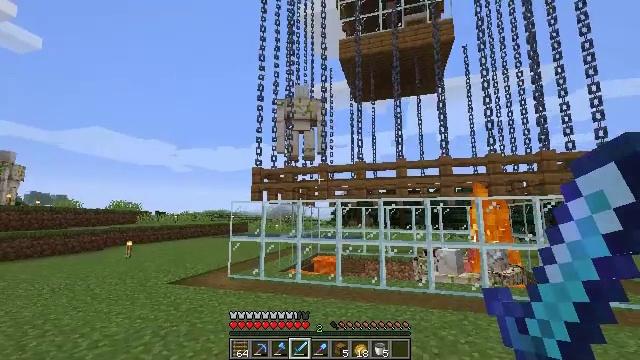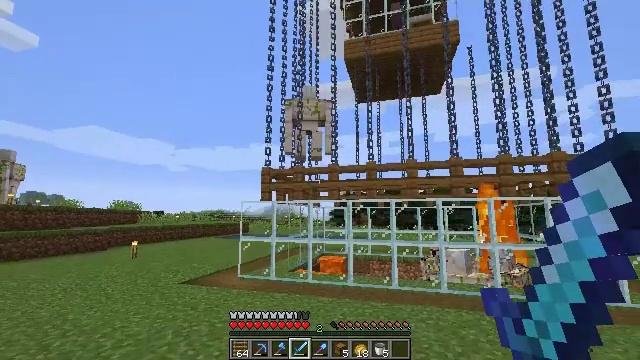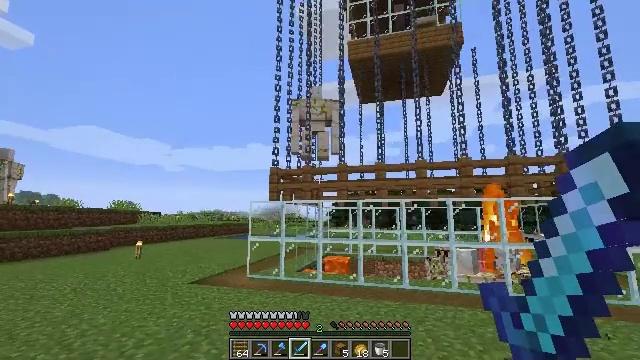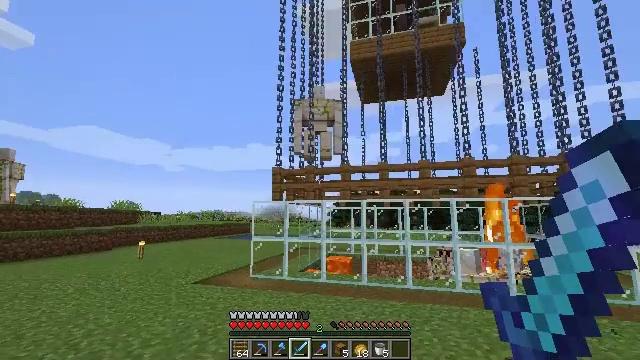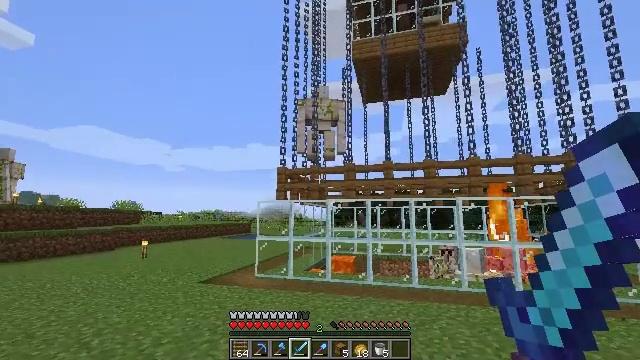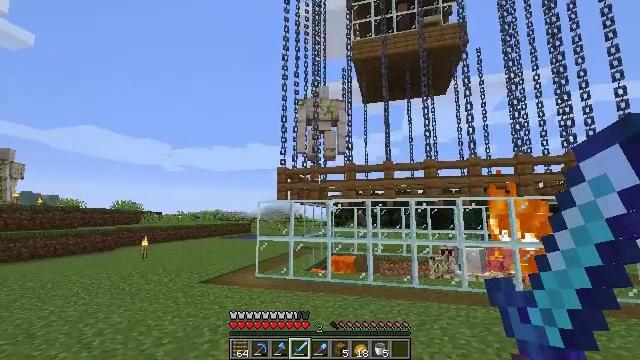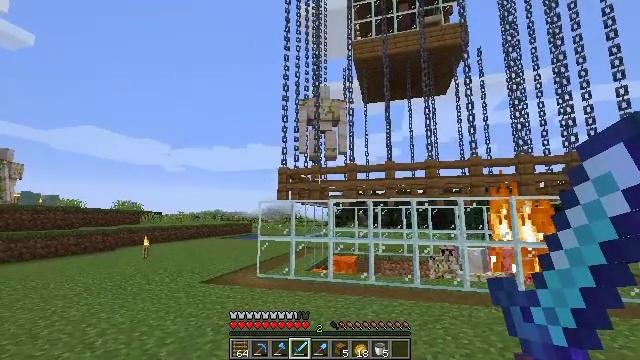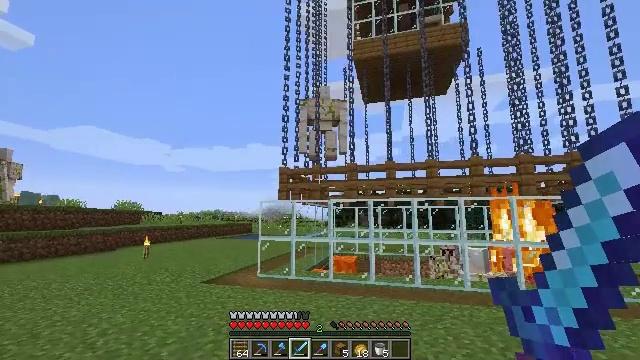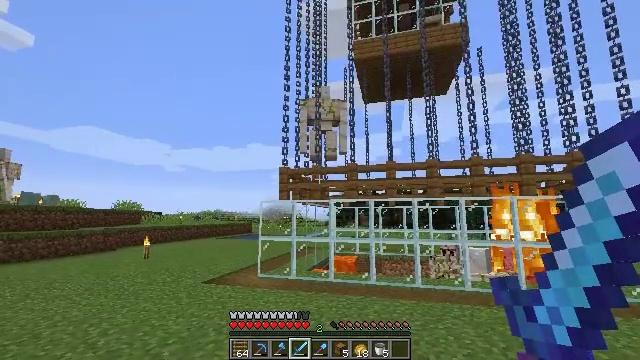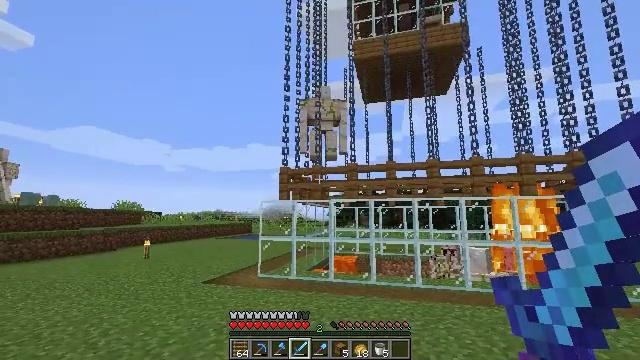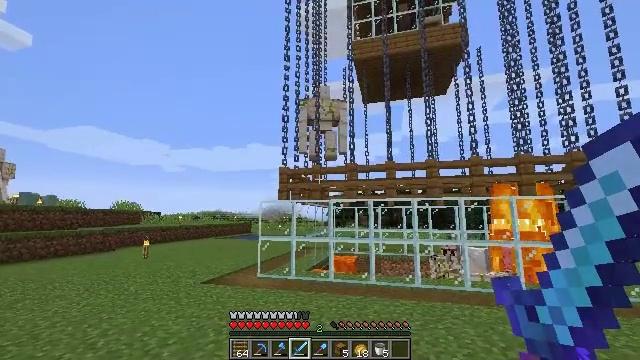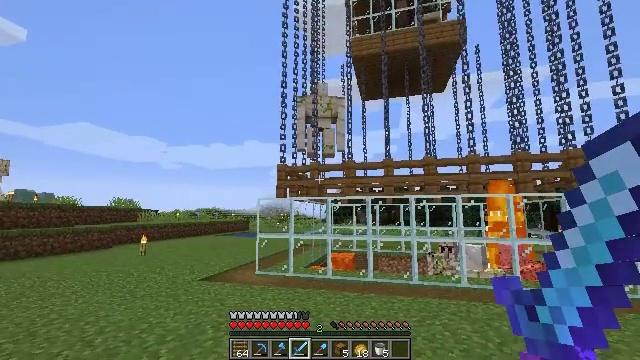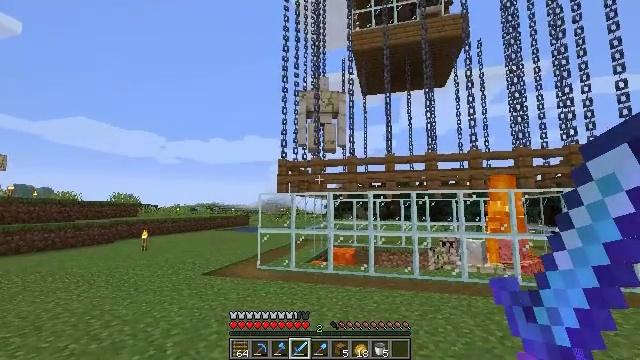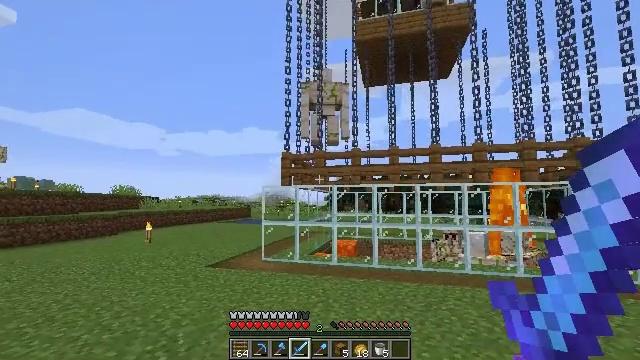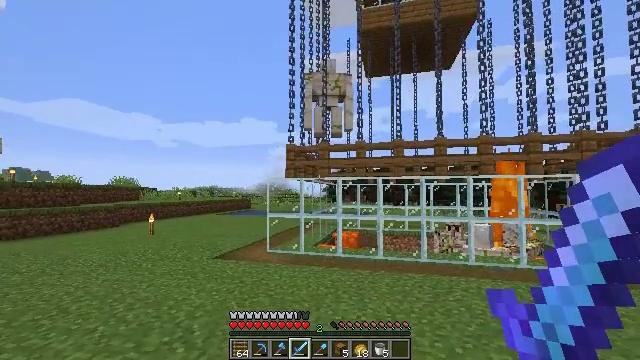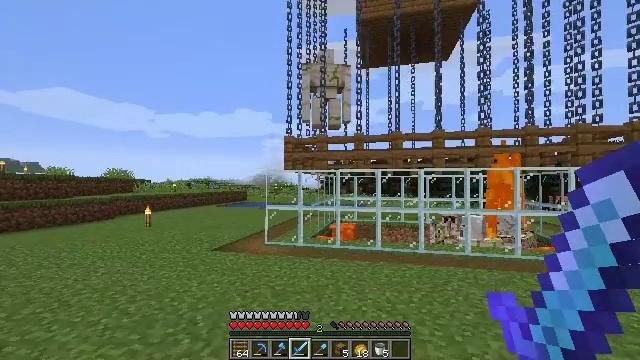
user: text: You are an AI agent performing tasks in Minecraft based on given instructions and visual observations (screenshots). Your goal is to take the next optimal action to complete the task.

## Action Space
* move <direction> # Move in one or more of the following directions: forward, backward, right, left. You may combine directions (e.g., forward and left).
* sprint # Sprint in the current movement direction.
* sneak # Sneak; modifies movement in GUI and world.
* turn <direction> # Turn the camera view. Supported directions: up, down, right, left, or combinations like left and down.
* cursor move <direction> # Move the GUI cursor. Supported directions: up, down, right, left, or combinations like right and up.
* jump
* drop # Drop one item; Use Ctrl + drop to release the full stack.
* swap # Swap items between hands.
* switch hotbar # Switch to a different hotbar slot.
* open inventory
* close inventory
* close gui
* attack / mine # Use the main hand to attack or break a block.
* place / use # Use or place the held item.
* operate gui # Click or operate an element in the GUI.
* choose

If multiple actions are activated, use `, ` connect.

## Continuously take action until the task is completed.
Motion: motion action
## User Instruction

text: Destroy the glass.
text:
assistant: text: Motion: move left
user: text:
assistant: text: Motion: no_op
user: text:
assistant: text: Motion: no_op
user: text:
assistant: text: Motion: no_op
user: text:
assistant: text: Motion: no_op
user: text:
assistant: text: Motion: no_op
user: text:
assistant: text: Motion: no_op
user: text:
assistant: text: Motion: no_op
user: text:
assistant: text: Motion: no_op
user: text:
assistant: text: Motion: no_op
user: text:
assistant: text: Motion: no_op
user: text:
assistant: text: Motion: move left, turn down
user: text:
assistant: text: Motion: move left, turn down
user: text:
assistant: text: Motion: move left, turn down
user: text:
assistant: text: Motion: move left, turn right and down
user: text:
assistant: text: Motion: move left, turn right and down
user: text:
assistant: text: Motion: move left, turn right
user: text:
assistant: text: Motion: move left, turn right
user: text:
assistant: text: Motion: move left, turn right
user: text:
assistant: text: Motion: move left, turn right
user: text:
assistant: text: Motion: move left, turn right
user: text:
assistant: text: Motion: move left, turn right
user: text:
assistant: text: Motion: move left, turn right
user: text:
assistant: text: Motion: move left
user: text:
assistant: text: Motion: move left
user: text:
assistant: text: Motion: move left, turn down
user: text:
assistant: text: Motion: move forward and move left, turn down
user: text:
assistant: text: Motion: move forward and move left
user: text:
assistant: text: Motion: move forward and move left, turn down
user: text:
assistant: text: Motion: move forward and move left, turn right and down